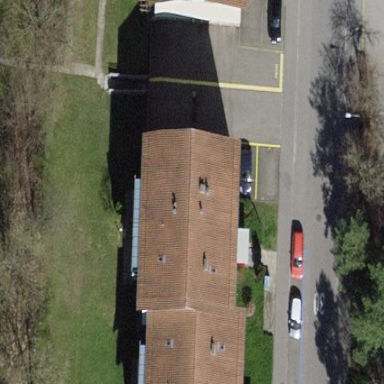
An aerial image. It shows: Building with tiled roof.